Chest X-ray. View position: PA
Patient age: 42
Patient sex: M
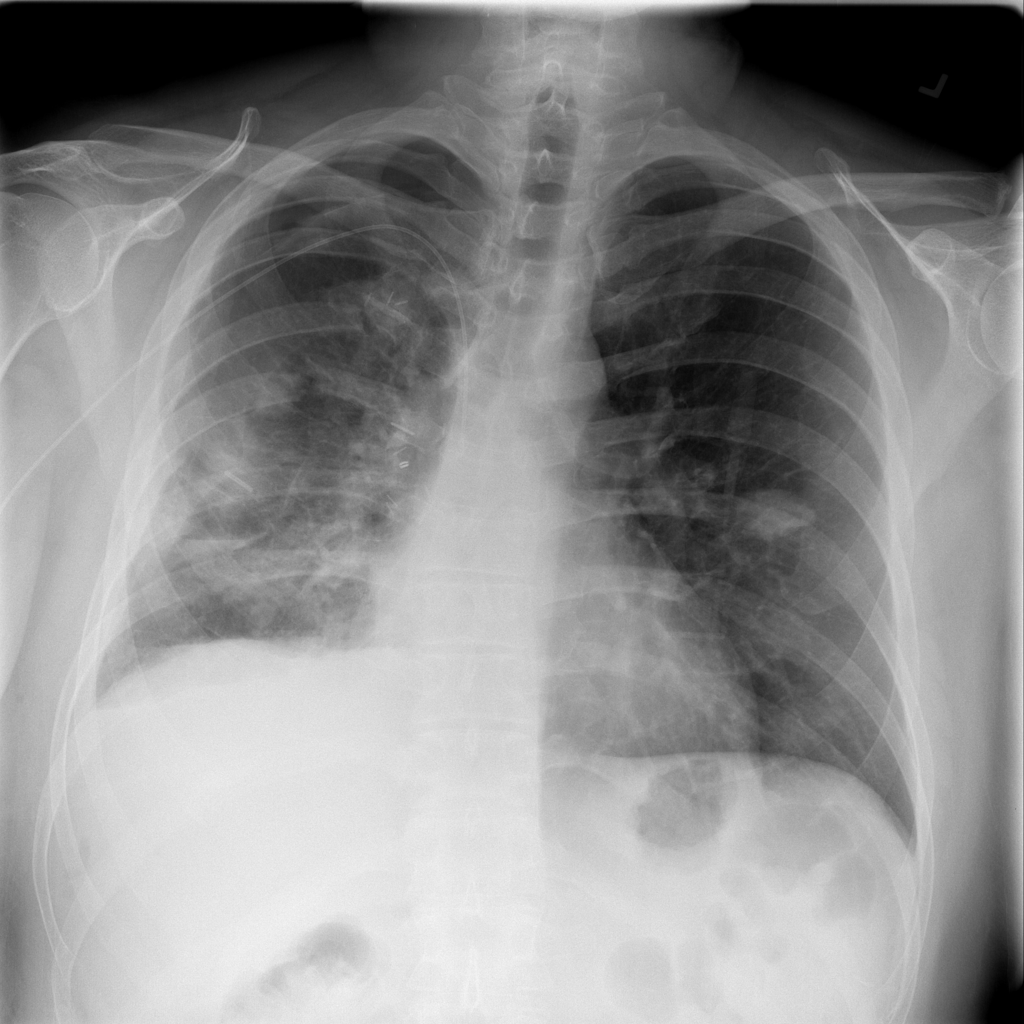
Finding: Pneumothorax